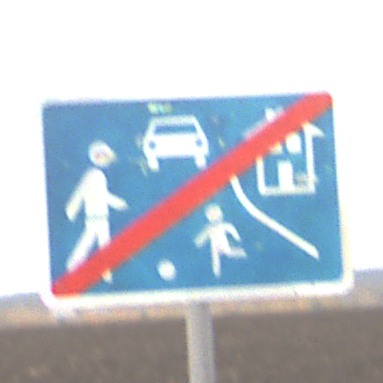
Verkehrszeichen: EndeVerkehrsberuhigterBereich
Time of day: MorningAfternoon
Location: Outdoor (Nature)
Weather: Overcast
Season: NotSpecified
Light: Natural